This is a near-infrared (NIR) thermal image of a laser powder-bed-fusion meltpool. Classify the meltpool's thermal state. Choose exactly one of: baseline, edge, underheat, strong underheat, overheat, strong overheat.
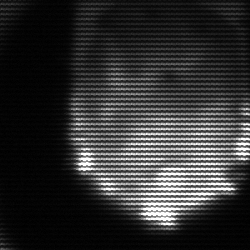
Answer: edge